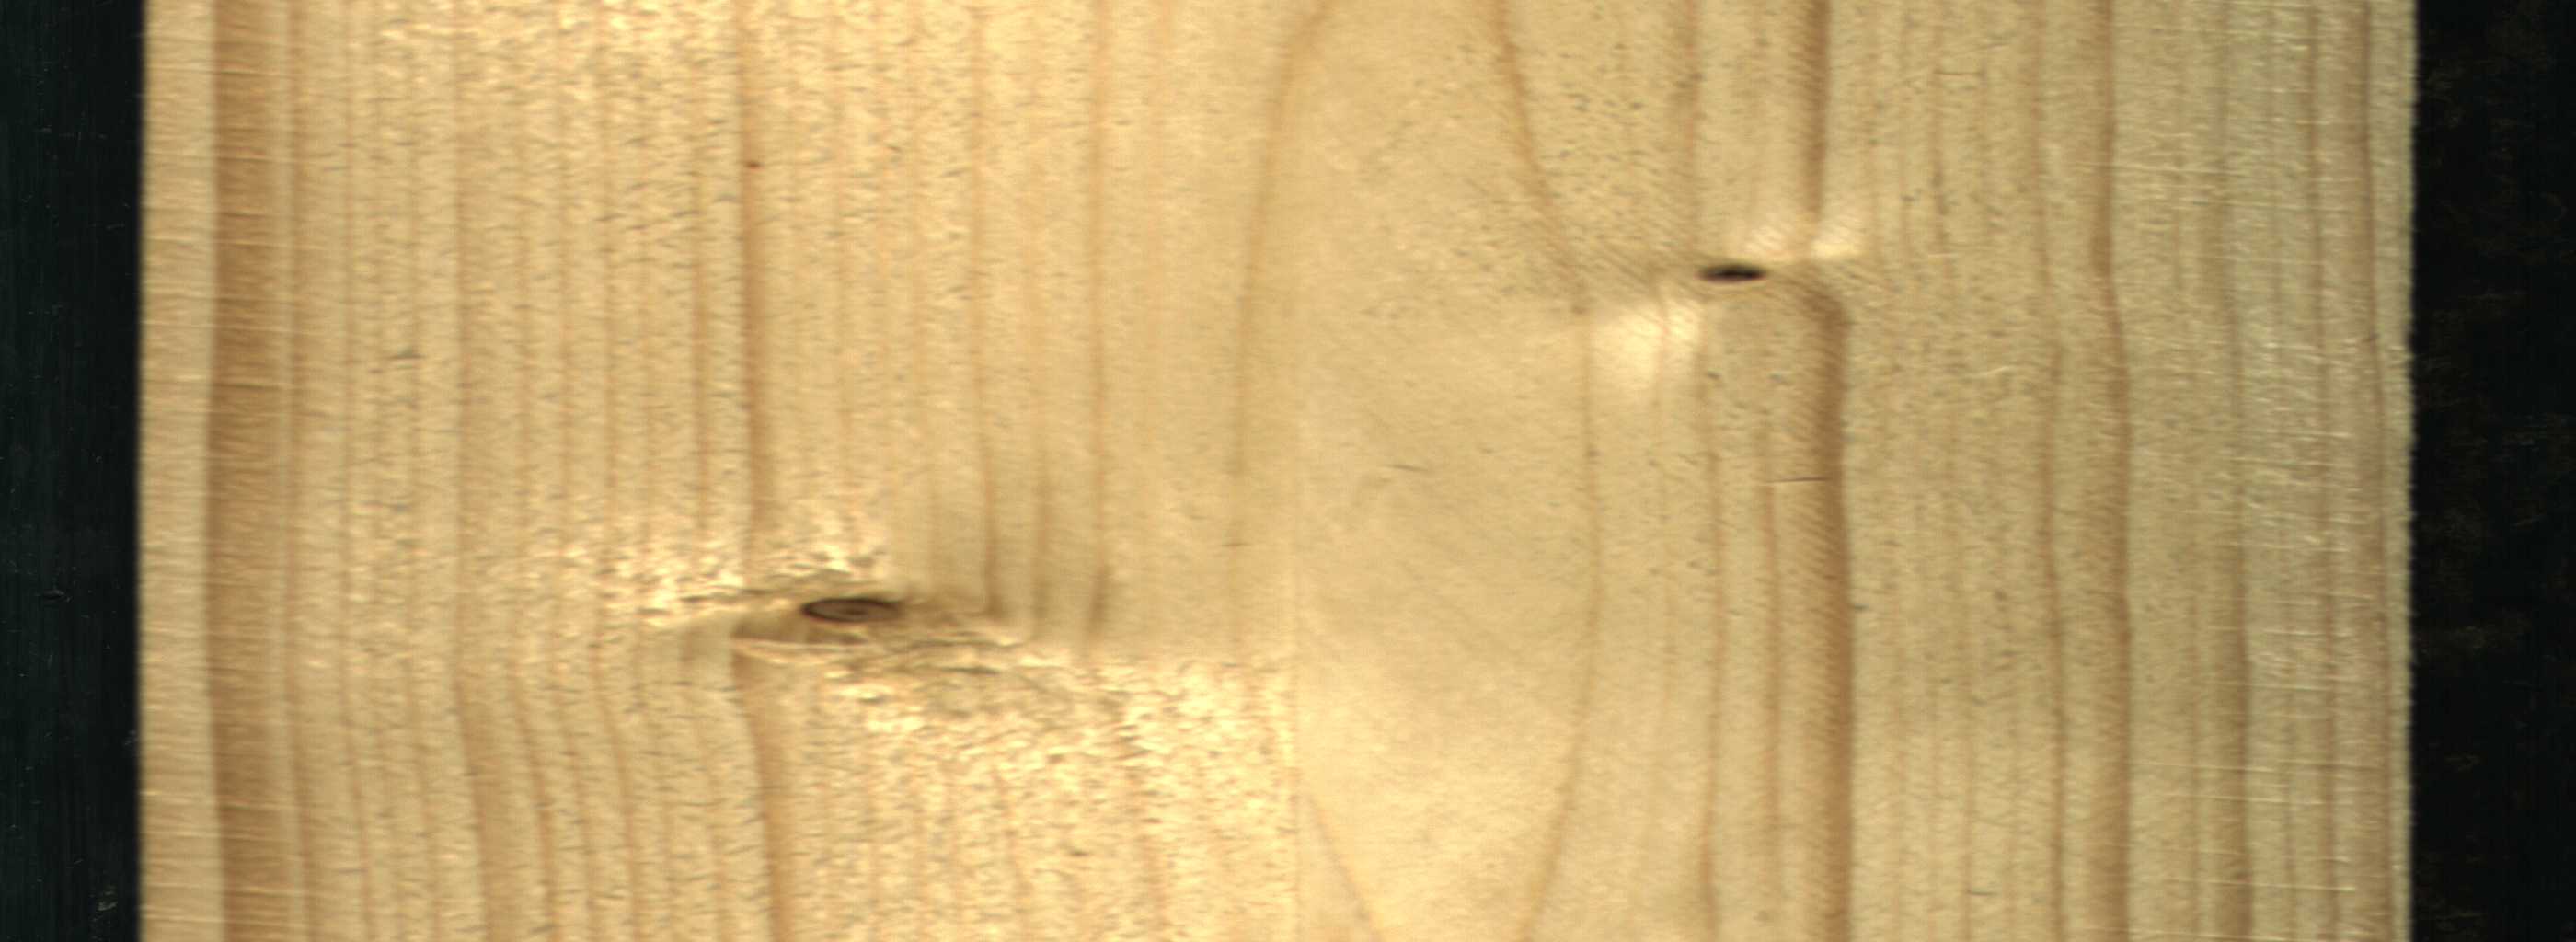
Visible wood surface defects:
Dead_Knot
Dead_Knot